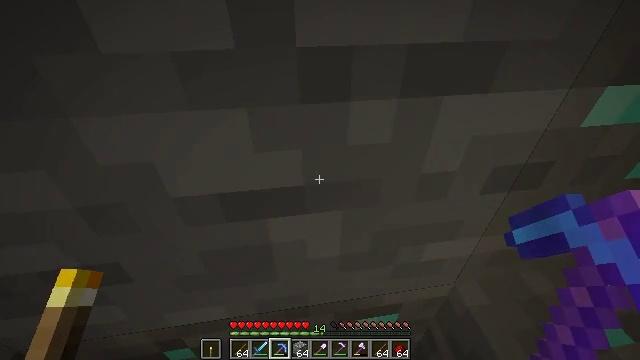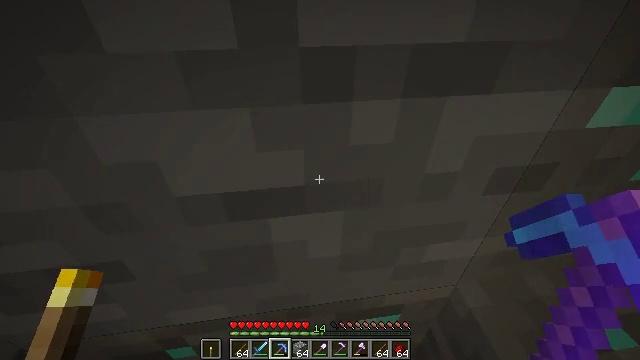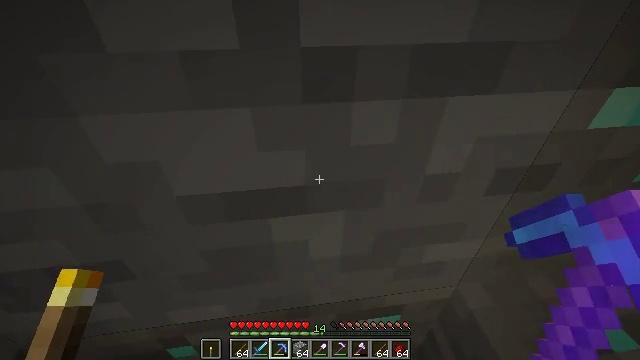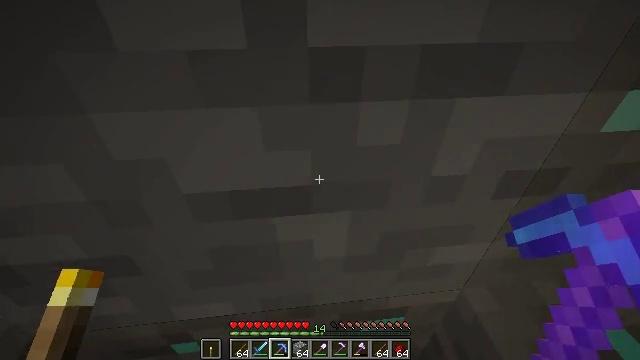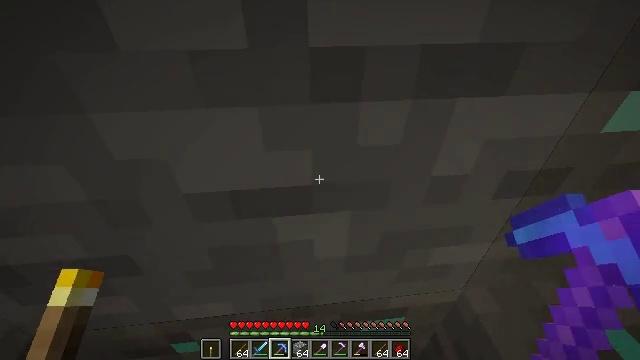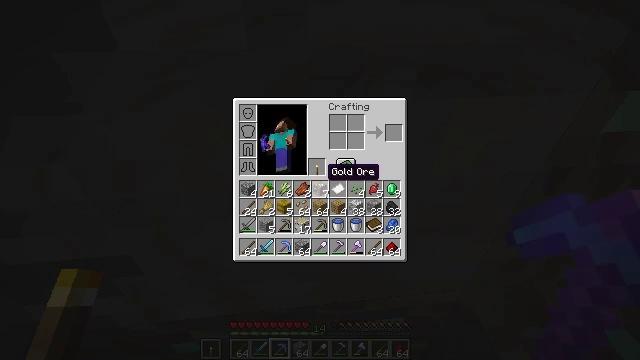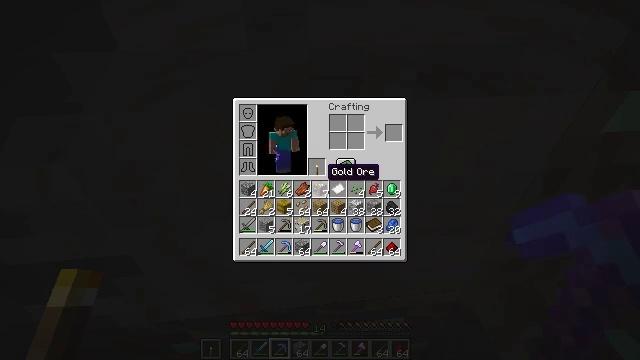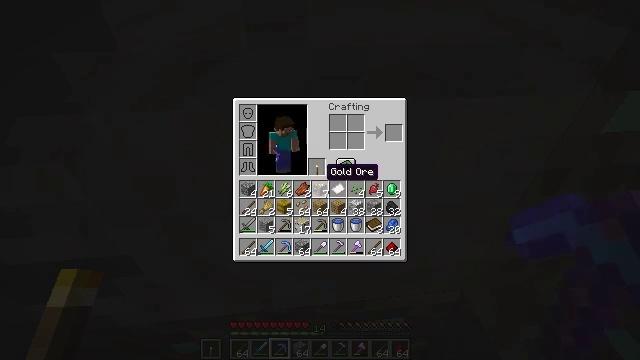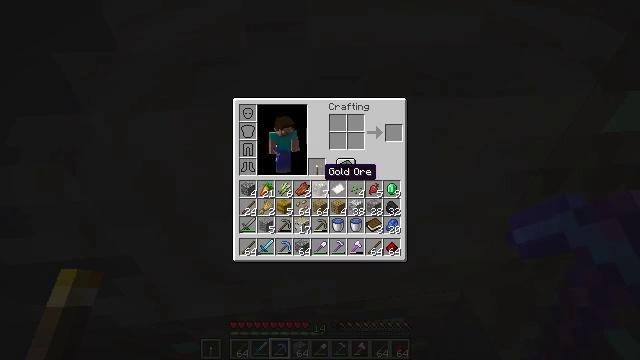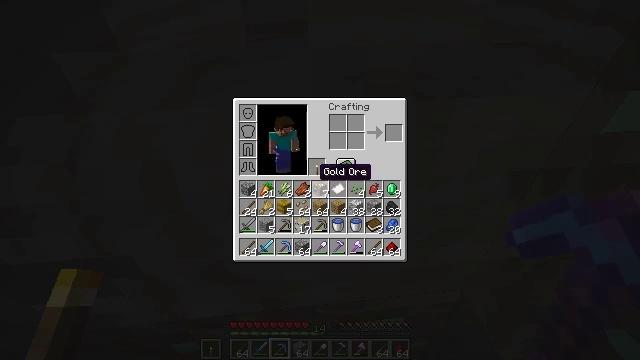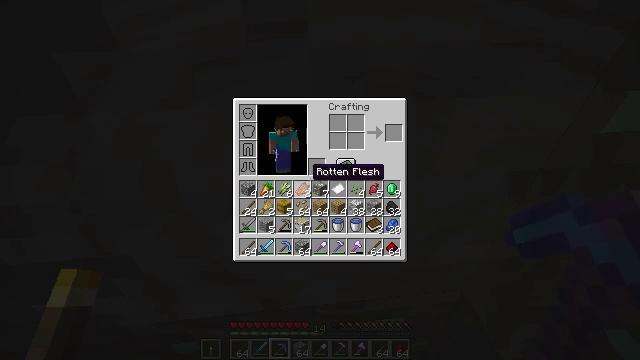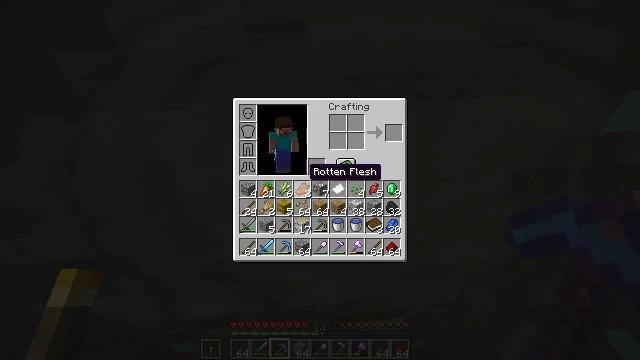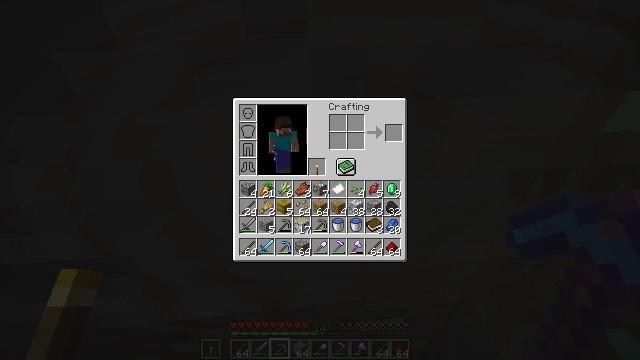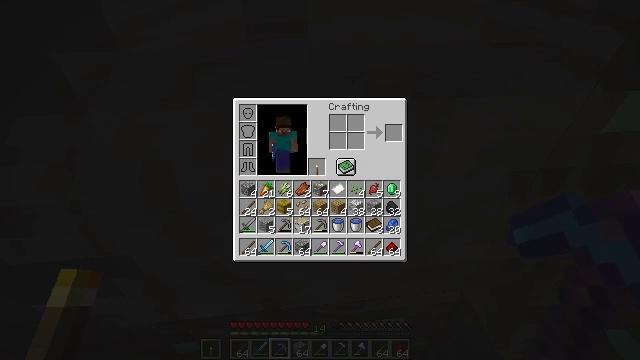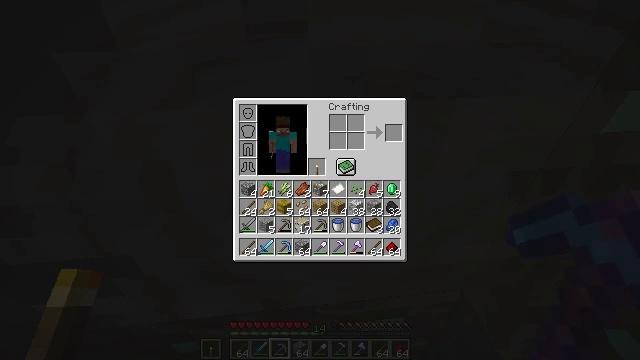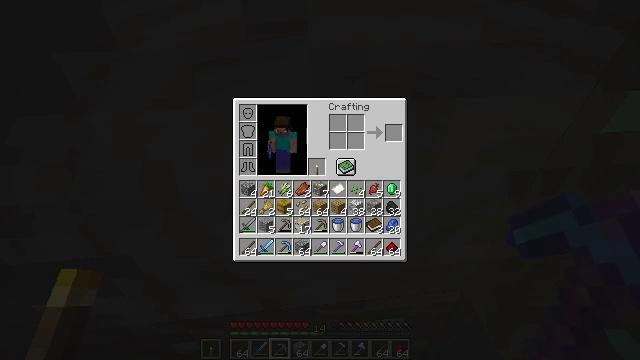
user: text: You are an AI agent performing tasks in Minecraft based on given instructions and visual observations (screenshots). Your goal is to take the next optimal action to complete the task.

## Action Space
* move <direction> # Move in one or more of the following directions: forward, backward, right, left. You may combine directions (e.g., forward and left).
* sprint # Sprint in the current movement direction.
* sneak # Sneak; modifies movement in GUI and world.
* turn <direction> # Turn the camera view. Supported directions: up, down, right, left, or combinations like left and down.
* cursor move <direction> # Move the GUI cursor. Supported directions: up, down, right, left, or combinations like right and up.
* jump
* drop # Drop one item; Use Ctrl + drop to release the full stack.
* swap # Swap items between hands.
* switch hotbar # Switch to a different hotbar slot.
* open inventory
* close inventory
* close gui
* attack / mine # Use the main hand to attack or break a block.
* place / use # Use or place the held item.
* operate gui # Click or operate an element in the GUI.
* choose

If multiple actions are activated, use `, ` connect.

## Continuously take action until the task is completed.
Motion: motion action
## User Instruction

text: Remove a cobblestone from the inventory.
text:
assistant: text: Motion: no_op
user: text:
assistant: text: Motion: no_op
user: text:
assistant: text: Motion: turn left
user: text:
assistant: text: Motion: no_op
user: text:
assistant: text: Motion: close inventory
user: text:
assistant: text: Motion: close inventory
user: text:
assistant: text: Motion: close inventory
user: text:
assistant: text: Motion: open gui
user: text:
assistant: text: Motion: no_op
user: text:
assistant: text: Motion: no_op
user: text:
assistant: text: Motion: no_op
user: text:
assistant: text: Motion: cursor move left
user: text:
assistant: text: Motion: cursor move left
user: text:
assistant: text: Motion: cursor move left
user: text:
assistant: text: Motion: cursor move left
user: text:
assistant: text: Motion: no_op
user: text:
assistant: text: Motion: cursor move left
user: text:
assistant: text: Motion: no_op
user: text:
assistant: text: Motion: no_op
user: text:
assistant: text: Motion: no_op
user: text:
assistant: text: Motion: no_op
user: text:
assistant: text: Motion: no_op
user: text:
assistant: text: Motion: no_op
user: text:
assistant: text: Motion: operate gui
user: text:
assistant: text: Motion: operate gui
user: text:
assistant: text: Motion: operate gui
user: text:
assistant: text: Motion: no_op
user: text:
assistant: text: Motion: cursor move left
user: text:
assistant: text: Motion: cursor move left
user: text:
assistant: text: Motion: no_op